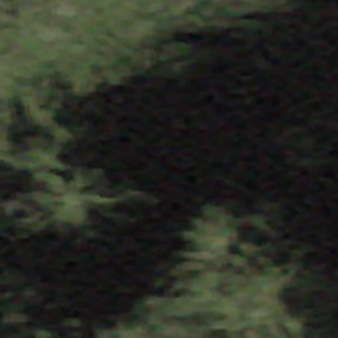
Label: other